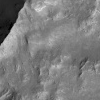
Atmospheric dust classification: not_dusty